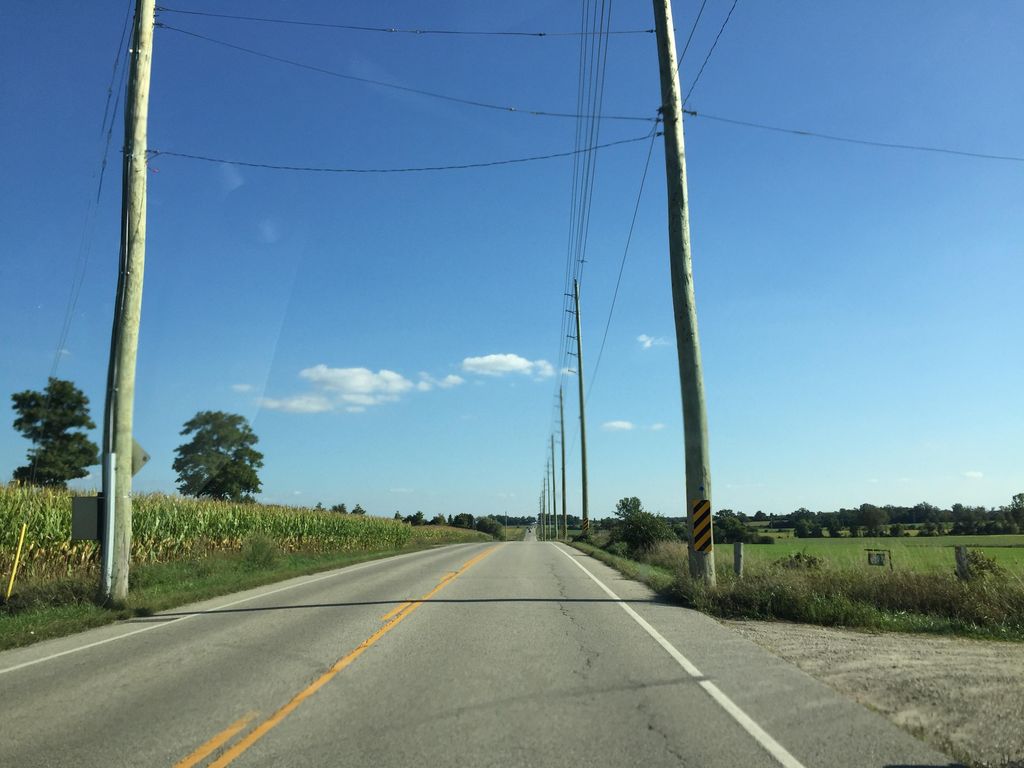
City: kitchener-waterloo